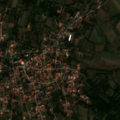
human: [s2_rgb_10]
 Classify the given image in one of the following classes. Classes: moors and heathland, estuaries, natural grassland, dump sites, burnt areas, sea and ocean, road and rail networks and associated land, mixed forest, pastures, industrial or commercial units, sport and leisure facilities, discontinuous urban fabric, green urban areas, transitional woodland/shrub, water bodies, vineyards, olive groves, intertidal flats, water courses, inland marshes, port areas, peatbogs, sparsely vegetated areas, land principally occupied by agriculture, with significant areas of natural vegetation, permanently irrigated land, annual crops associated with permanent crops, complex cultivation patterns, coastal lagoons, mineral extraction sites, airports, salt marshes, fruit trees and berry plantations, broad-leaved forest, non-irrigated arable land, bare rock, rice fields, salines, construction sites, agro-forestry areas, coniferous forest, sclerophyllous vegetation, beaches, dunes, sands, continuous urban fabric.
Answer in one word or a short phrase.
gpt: discontinuous urban fabric, non-irrigated arable land, land principally occupied by agriculture, with significant areas of natural vegetation, transitional woodland/shrub